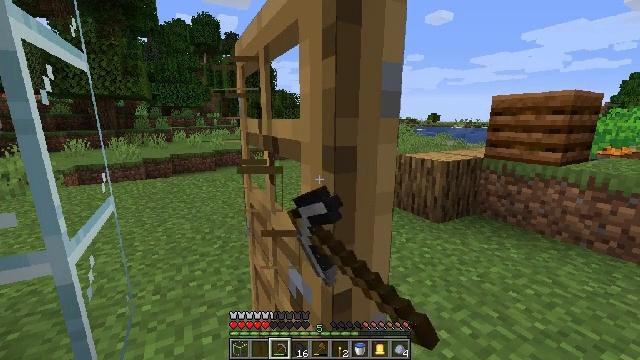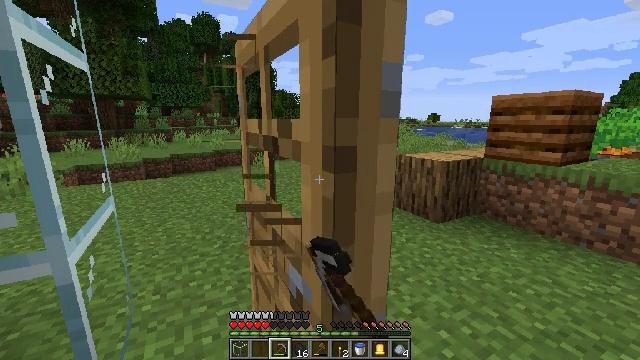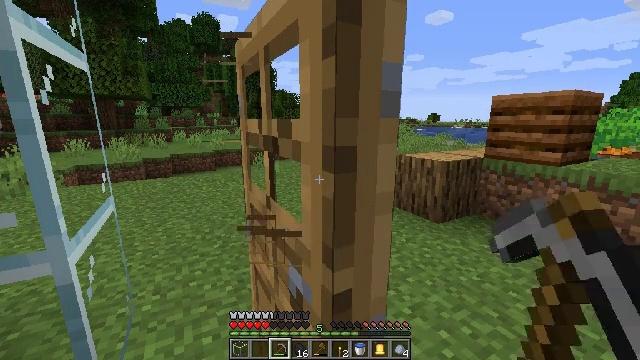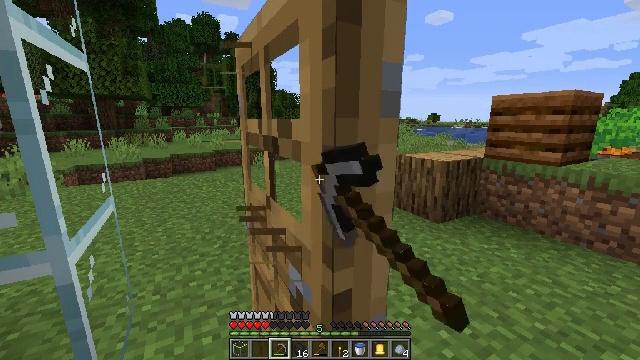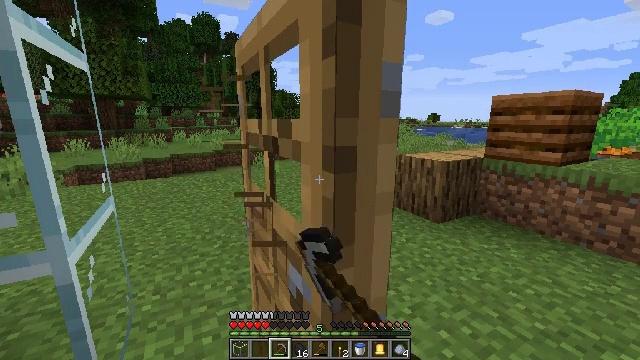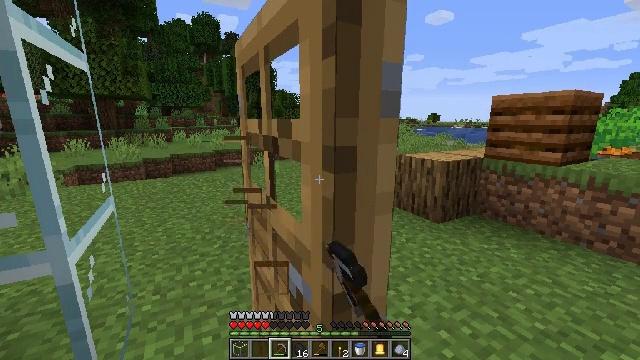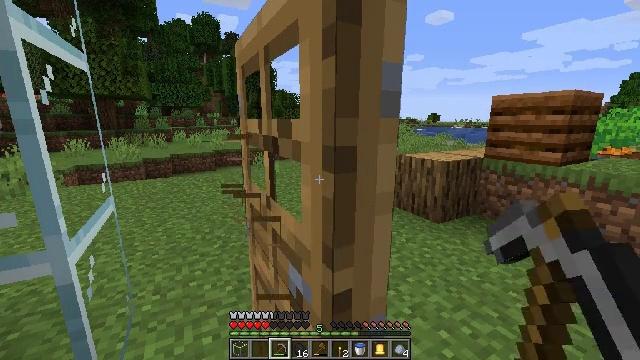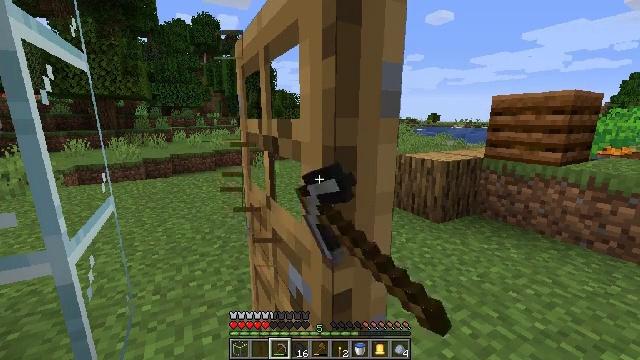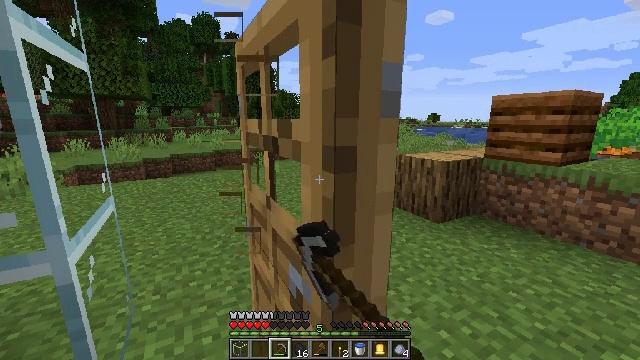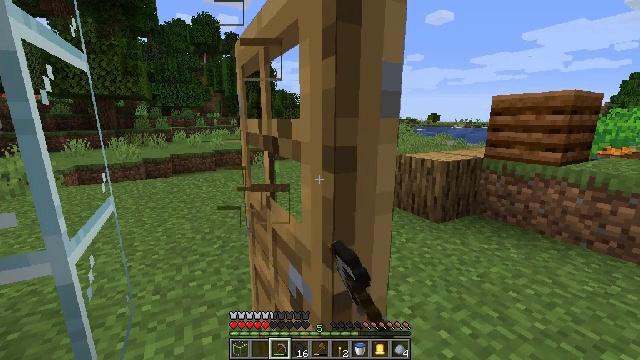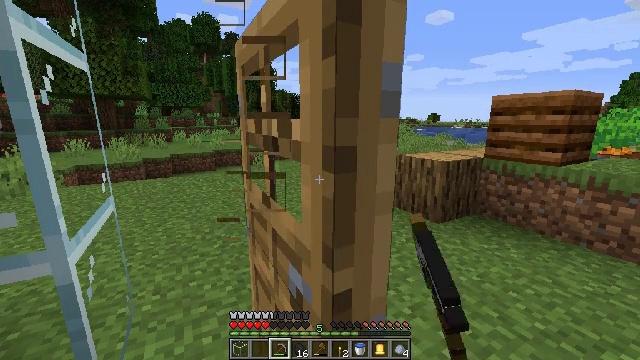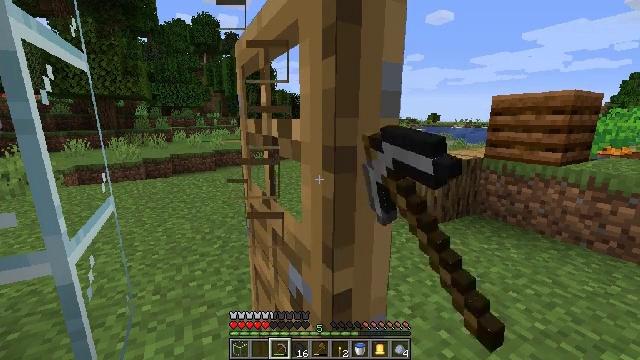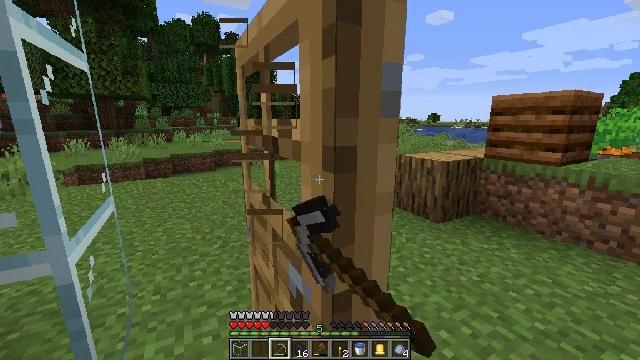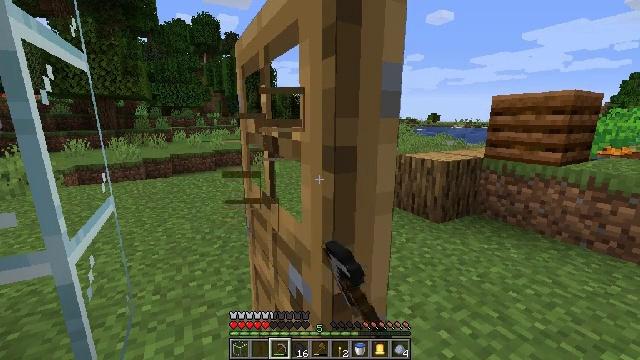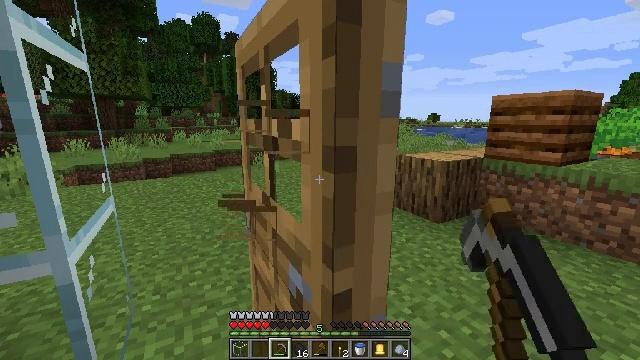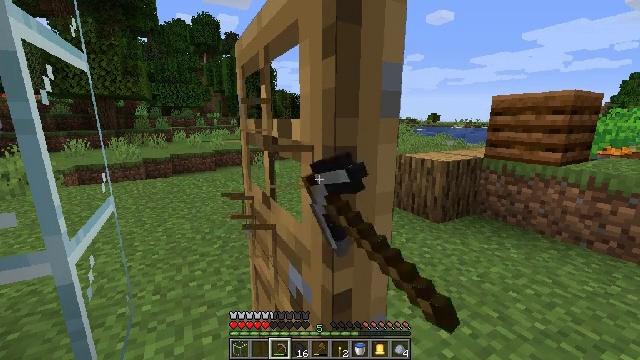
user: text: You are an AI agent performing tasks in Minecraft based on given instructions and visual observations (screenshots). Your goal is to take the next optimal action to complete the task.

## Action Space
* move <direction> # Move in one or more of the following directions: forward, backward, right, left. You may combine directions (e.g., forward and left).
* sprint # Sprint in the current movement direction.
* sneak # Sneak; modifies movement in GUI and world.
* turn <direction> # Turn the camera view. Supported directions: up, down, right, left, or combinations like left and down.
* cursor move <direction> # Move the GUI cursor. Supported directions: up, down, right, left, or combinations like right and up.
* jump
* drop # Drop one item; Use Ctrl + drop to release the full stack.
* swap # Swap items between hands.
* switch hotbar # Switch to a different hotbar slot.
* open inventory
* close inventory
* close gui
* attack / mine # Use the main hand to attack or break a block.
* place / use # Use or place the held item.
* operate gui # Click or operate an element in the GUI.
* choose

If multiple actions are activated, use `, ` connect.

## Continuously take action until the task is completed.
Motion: motion action
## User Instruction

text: Remove the oak door from its frame.
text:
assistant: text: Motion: attack / mine
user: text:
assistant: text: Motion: attack / mine
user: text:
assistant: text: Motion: attack / mine
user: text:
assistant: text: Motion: attack / mine
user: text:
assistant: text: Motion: attack / mine
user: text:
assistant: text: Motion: attack / mine
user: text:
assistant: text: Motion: attack / mine
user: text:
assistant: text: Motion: attack / mine
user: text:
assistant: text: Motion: attack / mine
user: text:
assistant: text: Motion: attack / mine
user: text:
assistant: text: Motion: attack / mine
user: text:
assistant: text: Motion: attack / mine
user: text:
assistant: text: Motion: attack / mine
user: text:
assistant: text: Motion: attack / mine
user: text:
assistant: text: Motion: attack / mine
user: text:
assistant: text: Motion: attack / mine
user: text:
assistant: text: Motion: attack / mine
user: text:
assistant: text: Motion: attack / mine
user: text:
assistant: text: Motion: attack / mine
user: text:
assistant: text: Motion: attack / mine
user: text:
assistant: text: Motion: attack / mine
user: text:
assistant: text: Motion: attack / mine
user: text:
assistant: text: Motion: attack / mine
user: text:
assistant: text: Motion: attack / mine
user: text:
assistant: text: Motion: attack / mine
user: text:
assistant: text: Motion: attack / mine
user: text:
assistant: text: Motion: attack / mine
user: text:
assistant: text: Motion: attack / mine
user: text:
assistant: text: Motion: attack / mine
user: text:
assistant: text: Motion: attack / mine